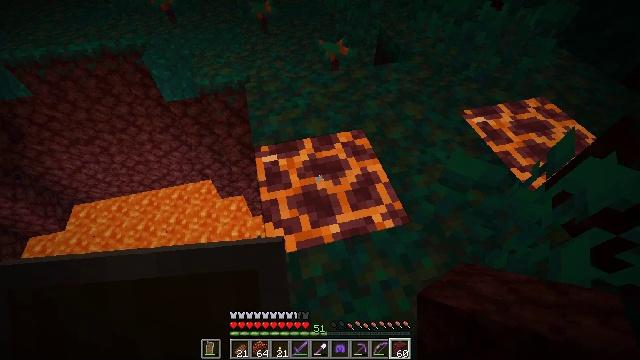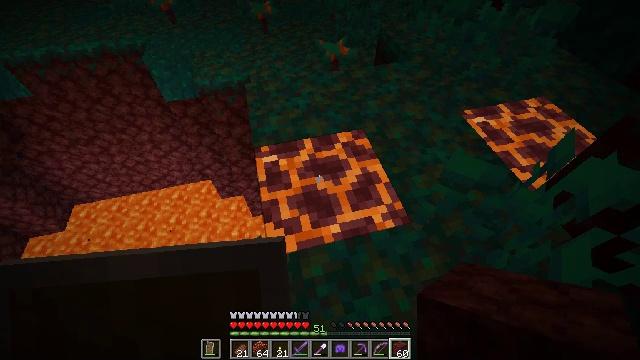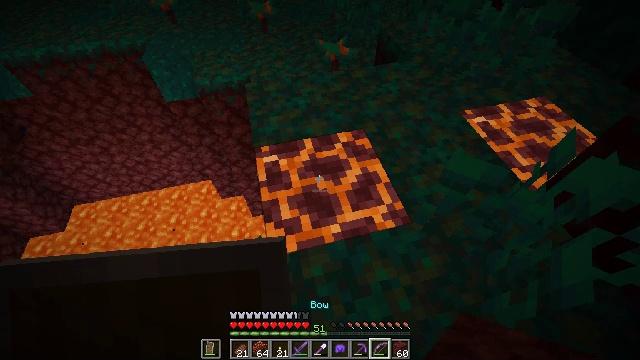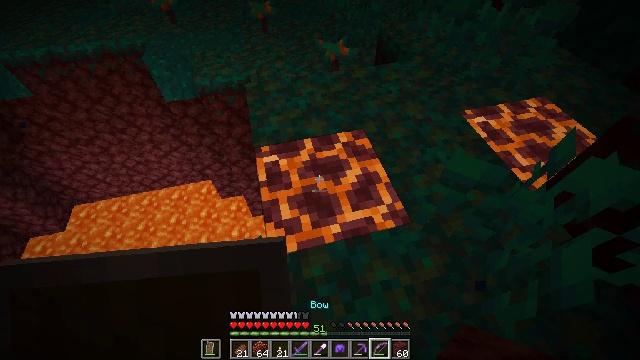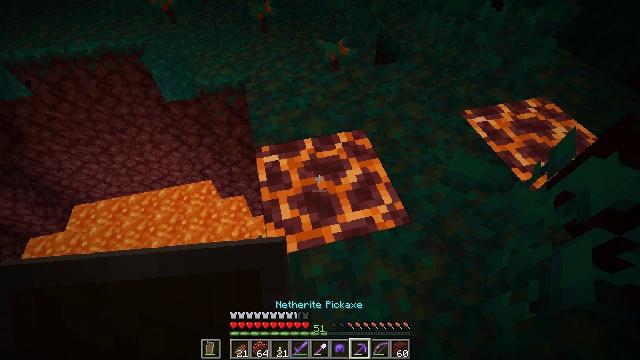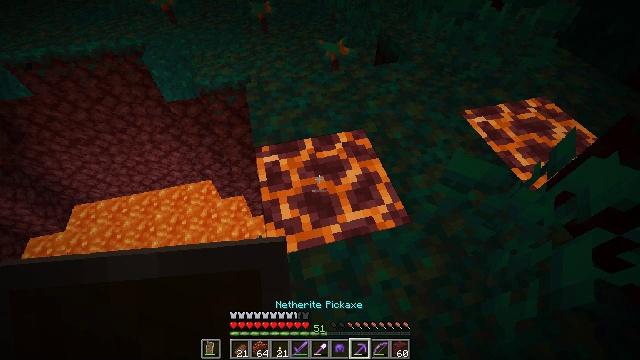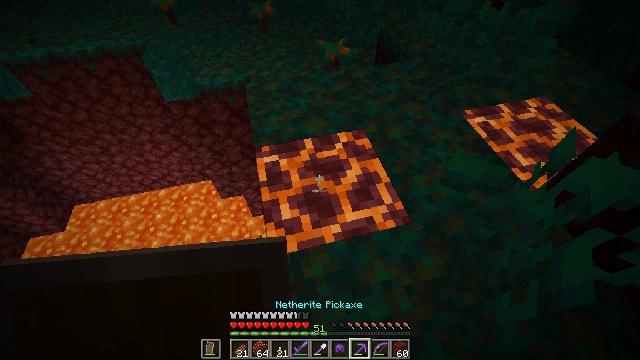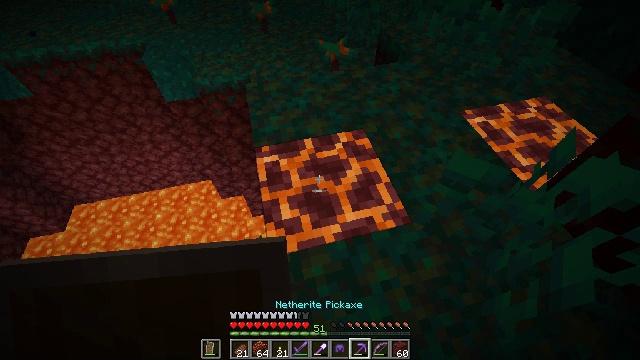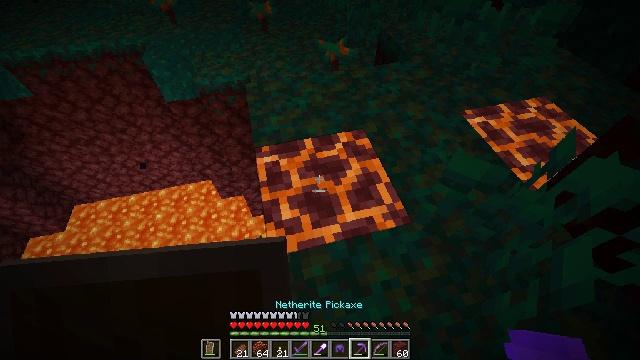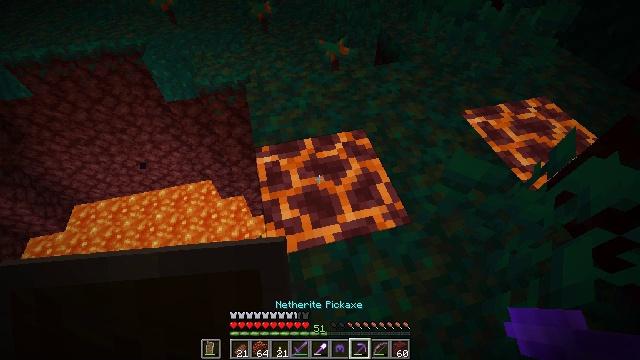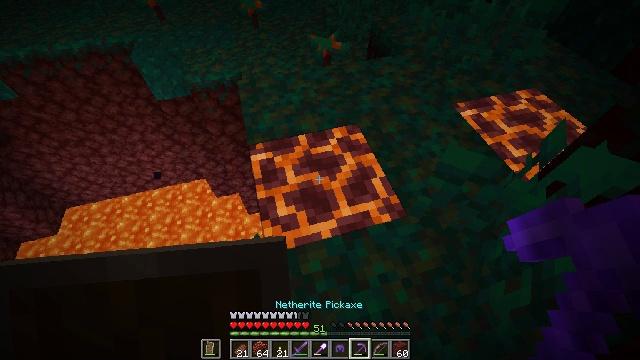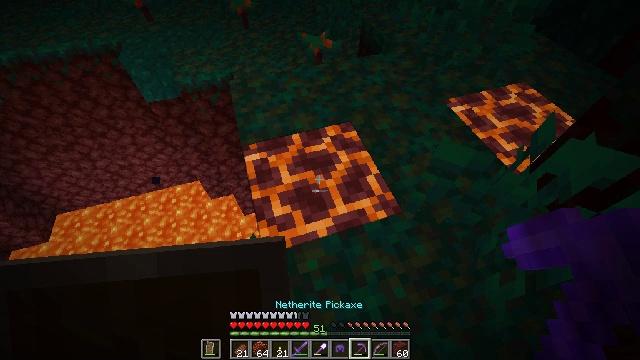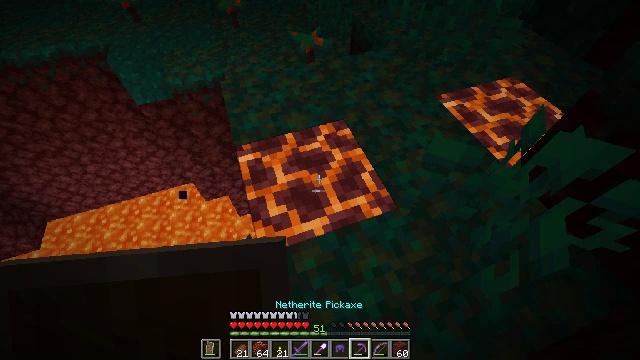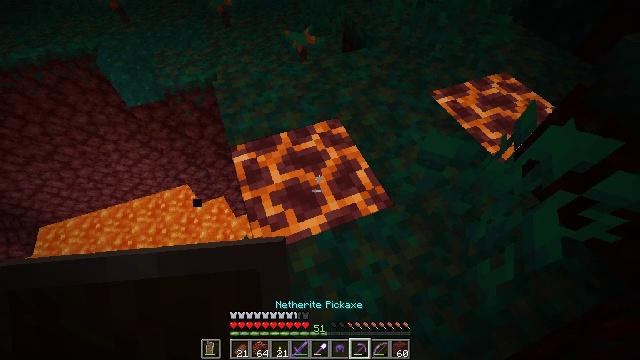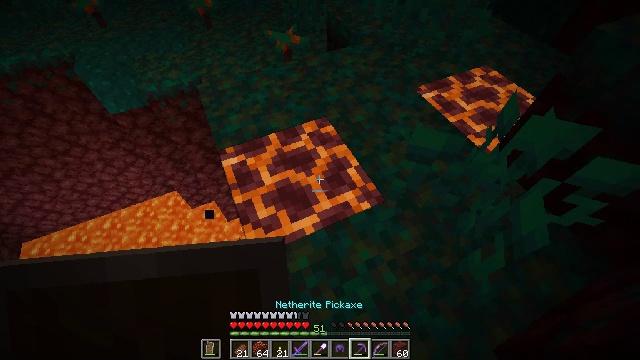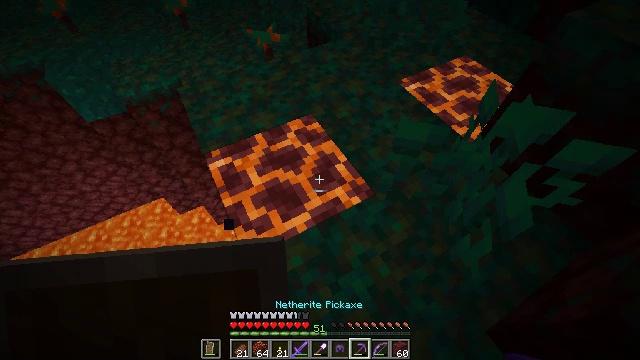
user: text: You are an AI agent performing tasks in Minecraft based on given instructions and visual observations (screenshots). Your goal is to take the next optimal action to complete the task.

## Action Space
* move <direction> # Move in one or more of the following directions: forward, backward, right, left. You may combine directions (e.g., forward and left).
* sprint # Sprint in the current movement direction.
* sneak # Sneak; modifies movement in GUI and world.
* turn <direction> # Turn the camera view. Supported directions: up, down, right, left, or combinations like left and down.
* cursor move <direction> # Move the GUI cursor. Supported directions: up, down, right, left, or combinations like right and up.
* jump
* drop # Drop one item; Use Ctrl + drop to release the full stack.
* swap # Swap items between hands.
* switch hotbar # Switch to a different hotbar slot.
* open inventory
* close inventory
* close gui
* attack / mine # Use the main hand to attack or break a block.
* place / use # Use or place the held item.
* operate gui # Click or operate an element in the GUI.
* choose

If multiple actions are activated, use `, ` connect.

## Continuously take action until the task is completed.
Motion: motion action
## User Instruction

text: Mine the magma block in the nether.
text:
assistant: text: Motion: no_op
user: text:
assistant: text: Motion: no_op
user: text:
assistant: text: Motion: no_op
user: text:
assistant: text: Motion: no_op
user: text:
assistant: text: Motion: no_op
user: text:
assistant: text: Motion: no_op
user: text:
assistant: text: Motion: no_op
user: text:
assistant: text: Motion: no_op
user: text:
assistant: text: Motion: no_op
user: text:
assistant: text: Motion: turn right
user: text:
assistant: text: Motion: turn right
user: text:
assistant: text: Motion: turn right
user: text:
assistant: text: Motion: turn right
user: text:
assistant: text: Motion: turn right
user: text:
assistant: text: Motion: turn right
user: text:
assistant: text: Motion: turn right
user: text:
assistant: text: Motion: turn right
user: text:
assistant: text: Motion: turn right
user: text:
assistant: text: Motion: move forward and move right
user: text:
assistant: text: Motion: move forward and move right, turn left
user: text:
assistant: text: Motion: move forward and move right, turn left and down
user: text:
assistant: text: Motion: move forward and move right, turn left
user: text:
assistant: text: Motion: move forward and move right, turn left
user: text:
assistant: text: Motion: move forward, turn left
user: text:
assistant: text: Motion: move forward, turn left and down
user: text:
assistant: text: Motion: turn left and down
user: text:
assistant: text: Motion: turn left and down
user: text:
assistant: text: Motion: no_op
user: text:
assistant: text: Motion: no_op
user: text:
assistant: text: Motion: turn right